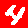
Digit: 4